Explain the disparities between the first and second image.
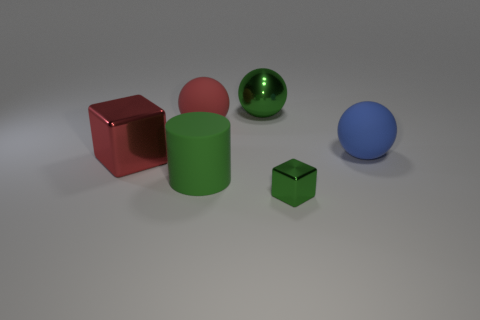
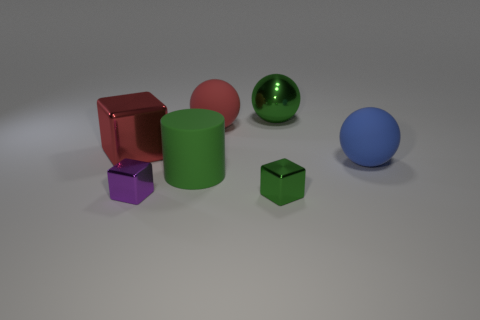
the purple thing has been newly placed
the tiny purple cube has been added
the small purple metallic cube that is left of the cylinder has appeared